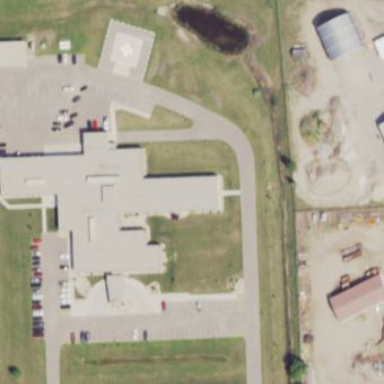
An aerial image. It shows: Hospital providing healthcare services.